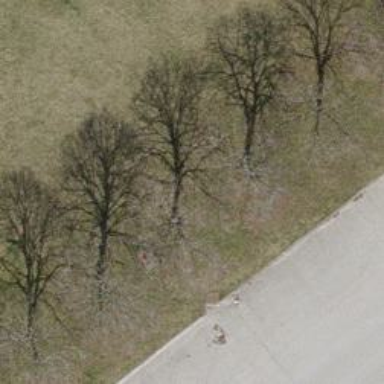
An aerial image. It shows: Row of broadleaved trees.